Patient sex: M
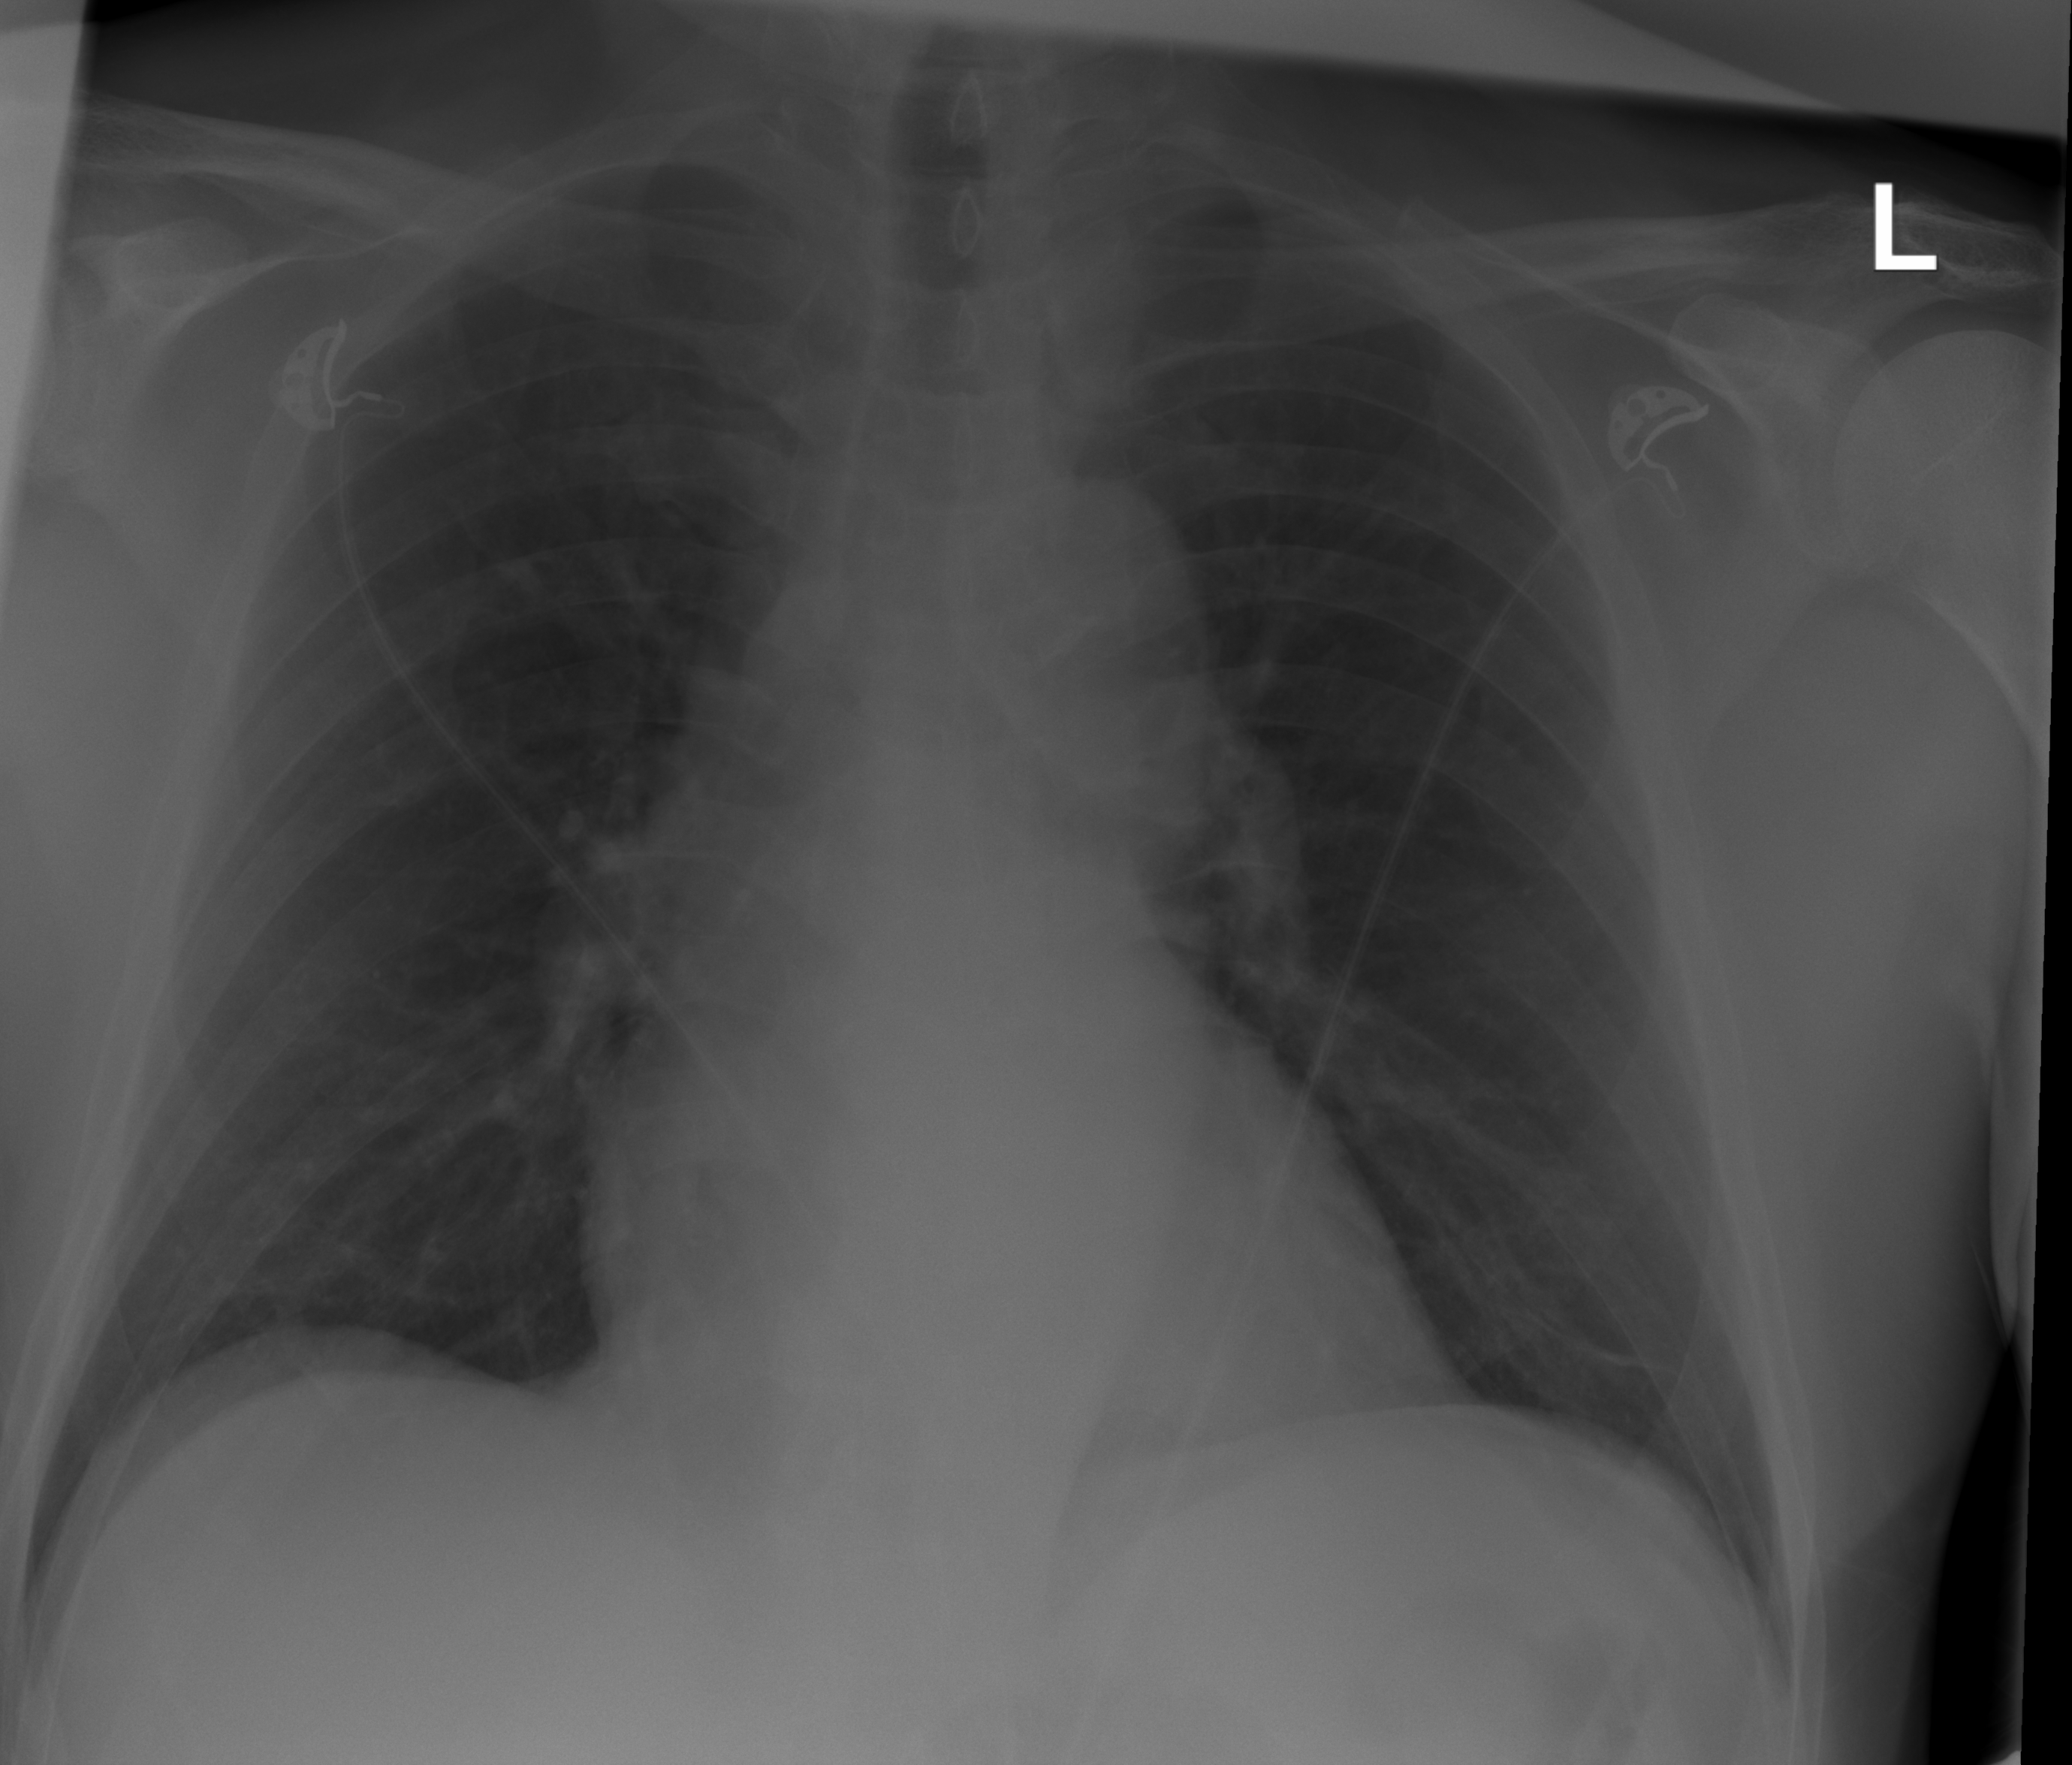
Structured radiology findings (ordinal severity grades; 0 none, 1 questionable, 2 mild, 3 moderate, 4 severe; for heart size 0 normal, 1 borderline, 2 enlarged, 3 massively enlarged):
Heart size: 0
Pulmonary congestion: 1
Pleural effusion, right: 0
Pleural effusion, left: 0
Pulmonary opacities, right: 0
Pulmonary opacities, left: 0
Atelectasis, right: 0
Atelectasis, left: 1